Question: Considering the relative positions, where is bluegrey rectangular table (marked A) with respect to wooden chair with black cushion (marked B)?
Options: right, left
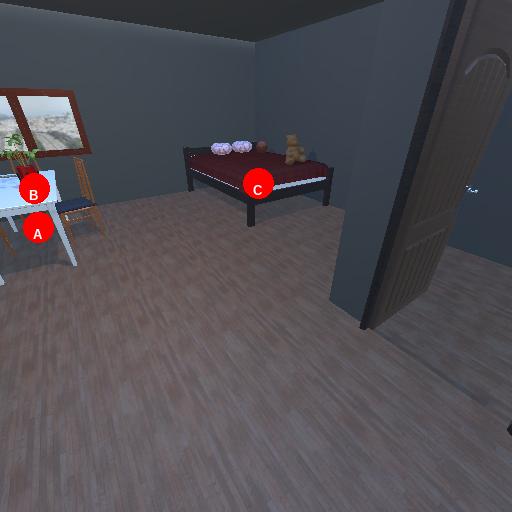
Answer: right